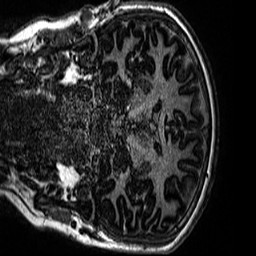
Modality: MP2RAGE
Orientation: coronal
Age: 13
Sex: male
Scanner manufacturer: siemens
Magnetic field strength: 3 T
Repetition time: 4 s
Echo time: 0.00299 s